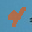
Label: 4